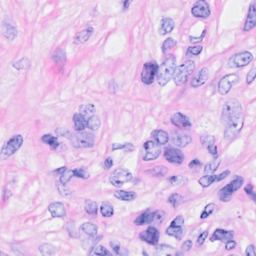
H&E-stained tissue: Breast